Question: Ran into this error message while trying to select some records off a table.
My mind is shot right now..
Any ideas? Thanks!
myreader is,
'''
Public myReader As SqlCeDataReader
Dim currentMatch(1) As String
cmd.CommandText = "SELECT schoolid,opponent " & _
"FROM TEAM_SCHEDULE WHERE seasonid = " & i & _
" AND gameid = " & 1 & " ORDER BY id"
myReader = cmd.ExecuteReader()
Do While myReader.Read()
currentMatch(0) = myReader.GetString(0)
currentMatch(1) = myReader.GetString(1)
Loop
'''

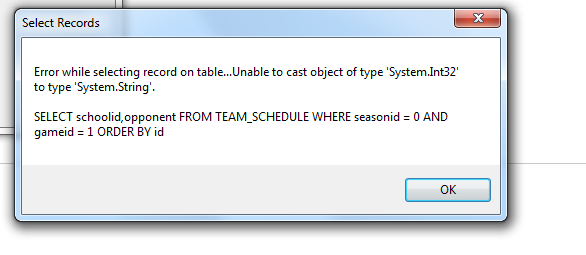
Answer: Educated guess:
'schoolid' is defined as 'INT', but for some reason you are using 'GetString' instead of 'GetInt32' to fetch it.
'''
Do While myReader.Read()
currentMatch(0) = myReader.GetInt32(0).ToString()
currentMatch(1) = myReader.GetString(1)
Loop
'''